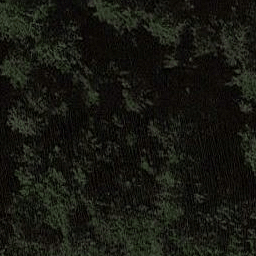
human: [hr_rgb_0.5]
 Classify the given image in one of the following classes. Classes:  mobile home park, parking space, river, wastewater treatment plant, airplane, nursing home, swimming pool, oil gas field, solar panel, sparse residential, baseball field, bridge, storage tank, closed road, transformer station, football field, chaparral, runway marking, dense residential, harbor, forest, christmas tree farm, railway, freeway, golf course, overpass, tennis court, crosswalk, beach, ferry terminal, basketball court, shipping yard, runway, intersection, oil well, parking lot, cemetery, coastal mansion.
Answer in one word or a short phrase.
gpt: forest